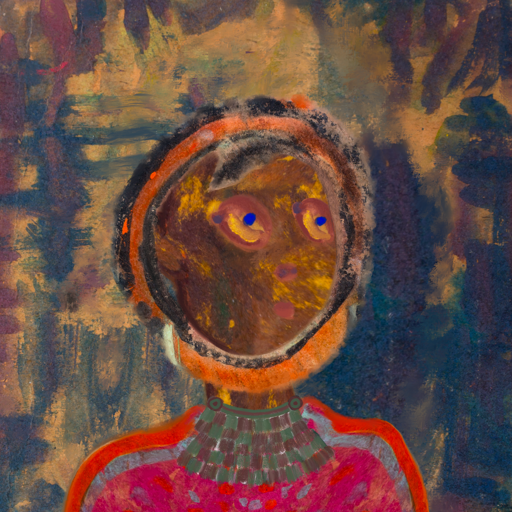
Background: InTheSun, Head And Neck Side: Comrade, Face Side: Mother_And_Son_Son, Bust: Sisters, Hair Side: Childish, Head Accessory: Blank, Second Necklace: After_Raid, Necklace: Blank, Baby: Blank